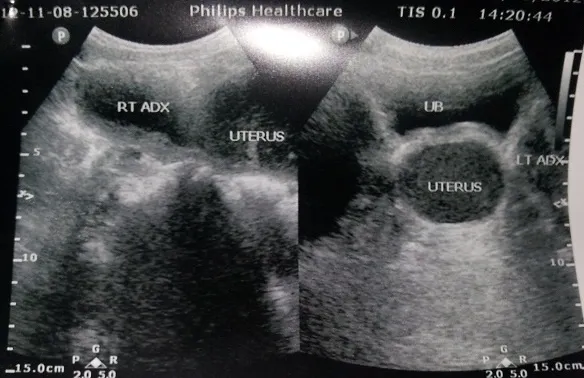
Distended uterus.
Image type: radiology (ultrasound)